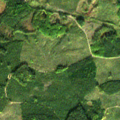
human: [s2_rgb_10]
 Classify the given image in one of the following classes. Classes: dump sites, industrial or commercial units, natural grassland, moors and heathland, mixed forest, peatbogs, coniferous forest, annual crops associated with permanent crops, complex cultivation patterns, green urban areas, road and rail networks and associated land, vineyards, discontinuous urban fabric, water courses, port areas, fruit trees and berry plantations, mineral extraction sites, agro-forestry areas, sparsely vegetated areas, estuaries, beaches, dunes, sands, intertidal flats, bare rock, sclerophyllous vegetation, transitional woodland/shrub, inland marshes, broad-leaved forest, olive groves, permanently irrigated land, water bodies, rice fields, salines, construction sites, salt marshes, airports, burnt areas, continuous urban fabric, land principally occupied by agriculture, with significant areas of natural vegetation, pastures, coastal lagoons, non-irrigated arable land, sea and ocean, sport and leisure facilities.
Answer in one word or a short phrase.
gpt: coniferous forest, transitional woodland/shrub